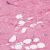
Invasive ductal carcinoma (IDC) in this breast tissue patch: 0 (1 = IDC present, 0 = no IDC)